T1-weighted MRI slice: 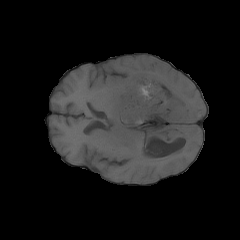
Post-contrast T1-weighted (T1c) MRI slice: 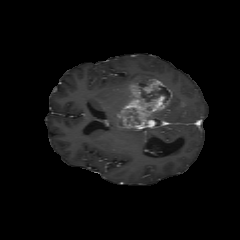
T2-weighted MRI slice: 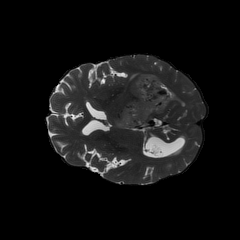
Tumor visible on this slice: yes